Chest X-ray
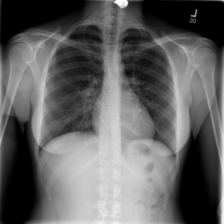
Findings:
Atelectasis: negative
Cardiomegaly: negative
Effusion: negative
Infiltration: negative
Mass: negative
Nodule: negative
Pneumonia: negative
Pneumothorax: negative
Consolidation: negative
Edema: negative
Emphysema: negative
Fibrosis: negative
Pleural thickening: negative
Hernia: negative